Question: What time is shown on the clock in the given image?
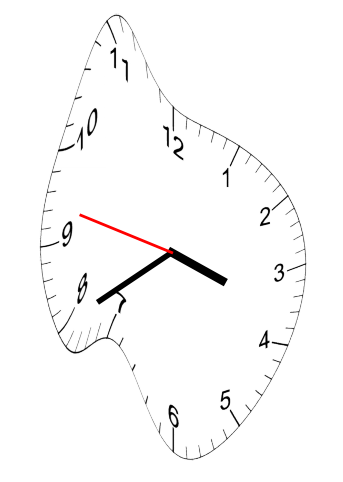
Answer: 03:39:47